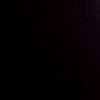
Label: space